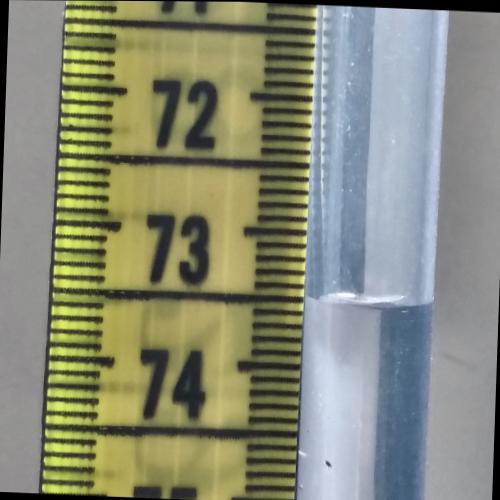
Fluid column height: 73.5 cm